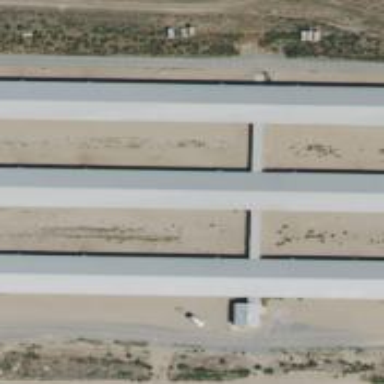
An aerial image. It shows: Animal pen for agricultural purposes.